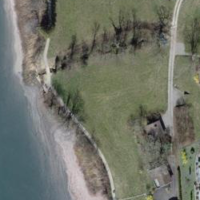
EUNIS habitat code: 55
Species observed at this site:
Allium ursinum
Prunus spinosa